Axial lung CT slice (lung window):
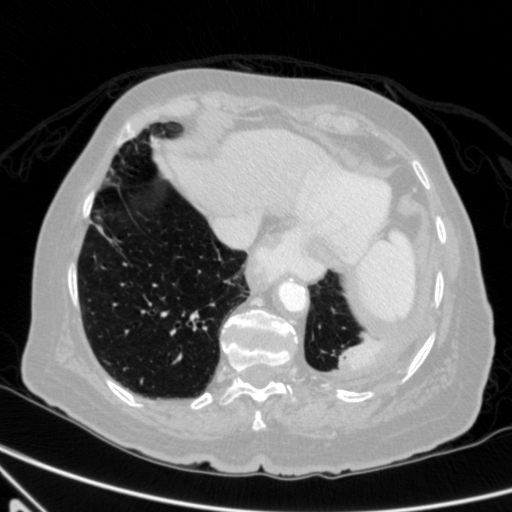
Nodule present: no